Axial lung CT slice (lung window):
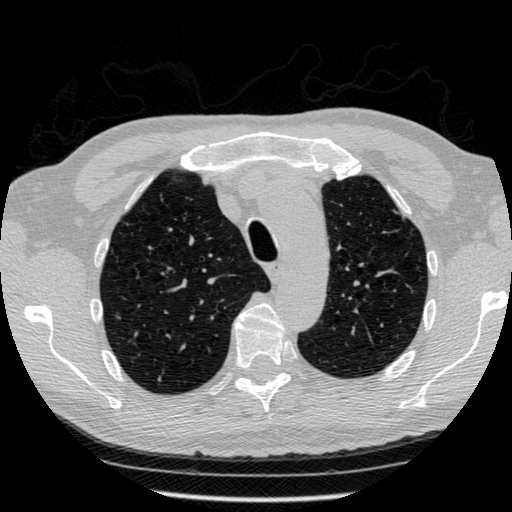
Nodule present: no